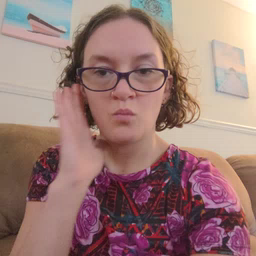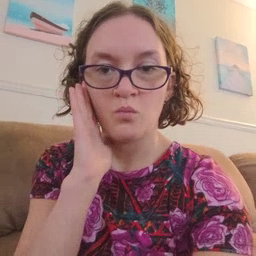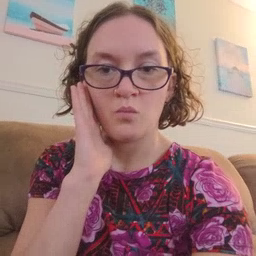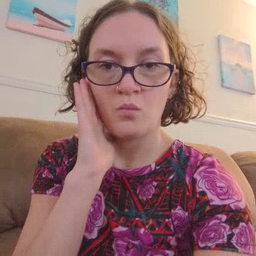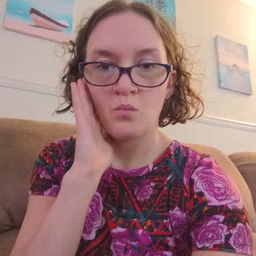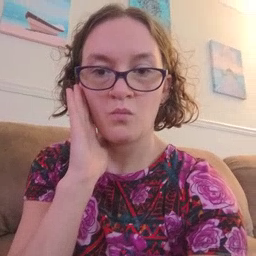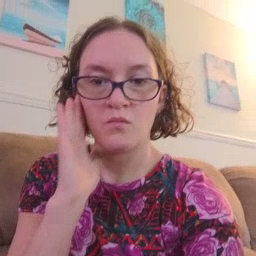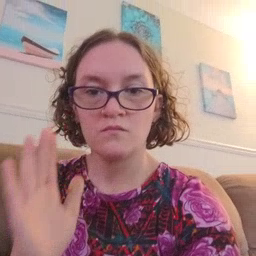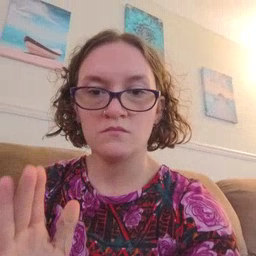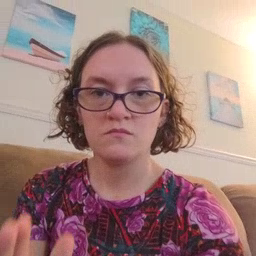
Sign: noisy